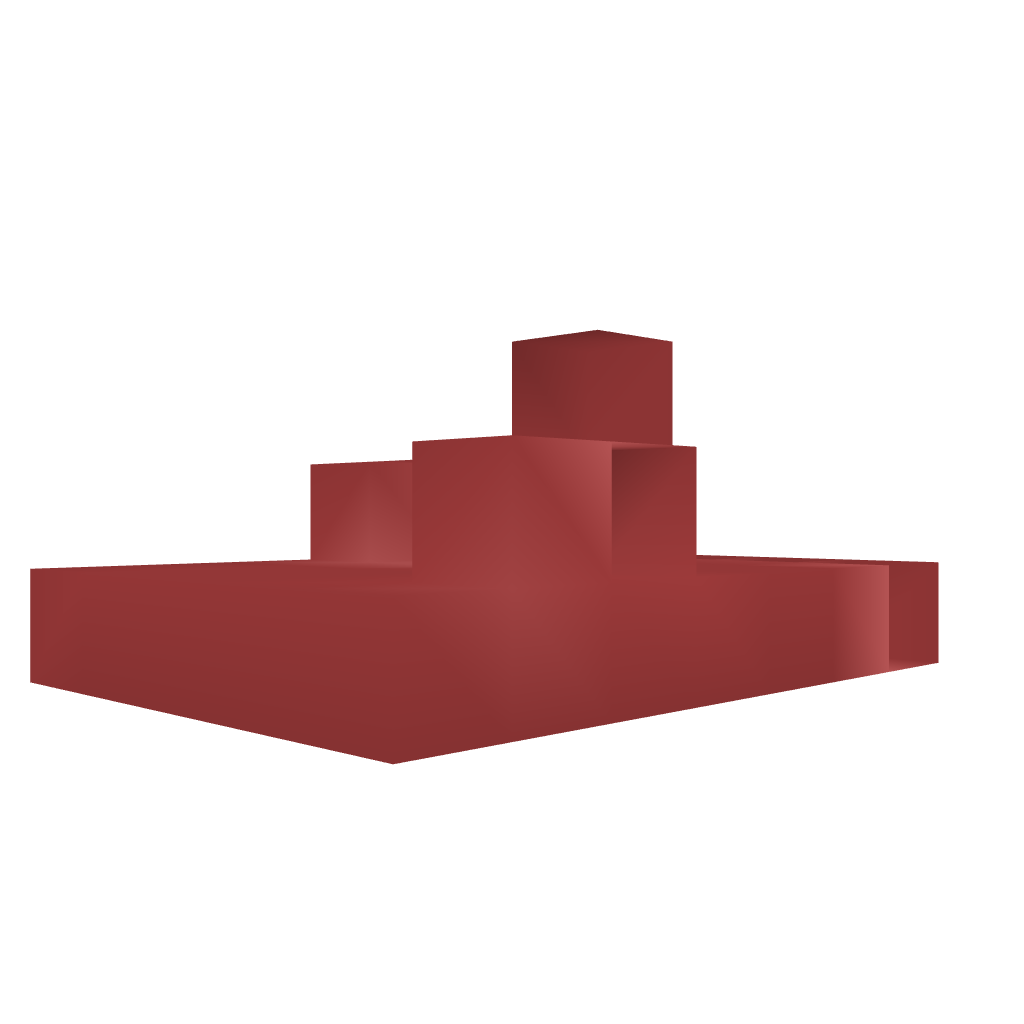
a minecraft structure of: No Daylight Device bad low quality